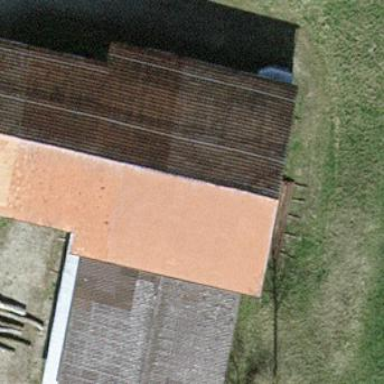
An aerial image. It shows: Rural barn.